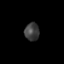
Tissue: skin
Cell type: Epithelial cells
Senescence score: 0.2868
Nuclear area (px): 258
Mean DAPI intensity: 61.736